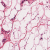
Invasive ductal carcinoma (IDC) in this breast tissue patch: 0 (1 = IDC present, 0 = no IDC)